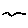
Label: bird